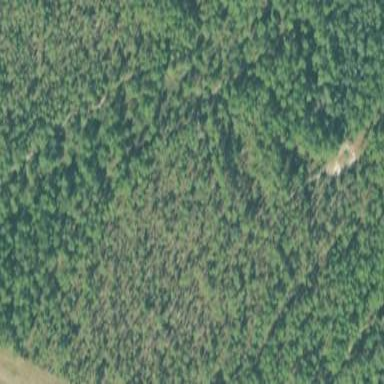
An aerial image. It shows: Needle-leaved woodland.